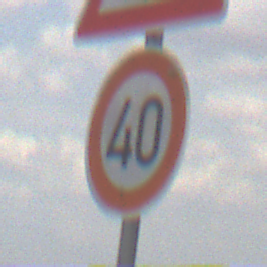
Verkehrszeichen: Geschwindigkeit40
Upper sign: KinderLinks
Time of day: Midday
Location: Outdoor (Nature)
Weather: PartlyCloudy
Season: NotSpecified
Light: Natural